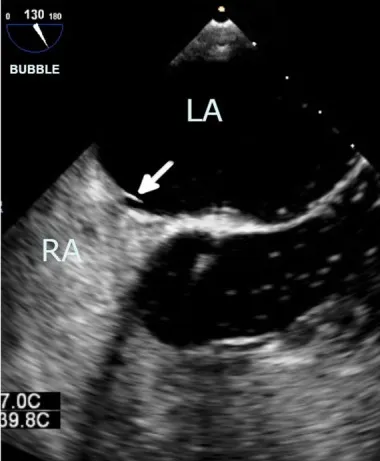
Agitated saline contrast imaging in a follow-up TEE with the bicaval view showing a LASP (arrow) and absence of an atrial septal defect both at rest.
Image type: radiology (ultrasound)